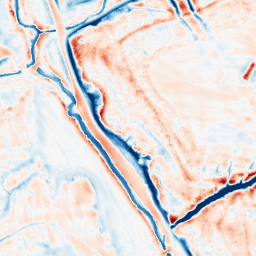
Category: edge_preserving
Decomposition family: bilateral
Decomposition parameters: d: 21
sigma_color: 100
sigma_space: 100
Upsampling method: cubic_catmull_rom
Upsampling parameters: scale: 4
Upsampling scale: 4